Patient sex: F
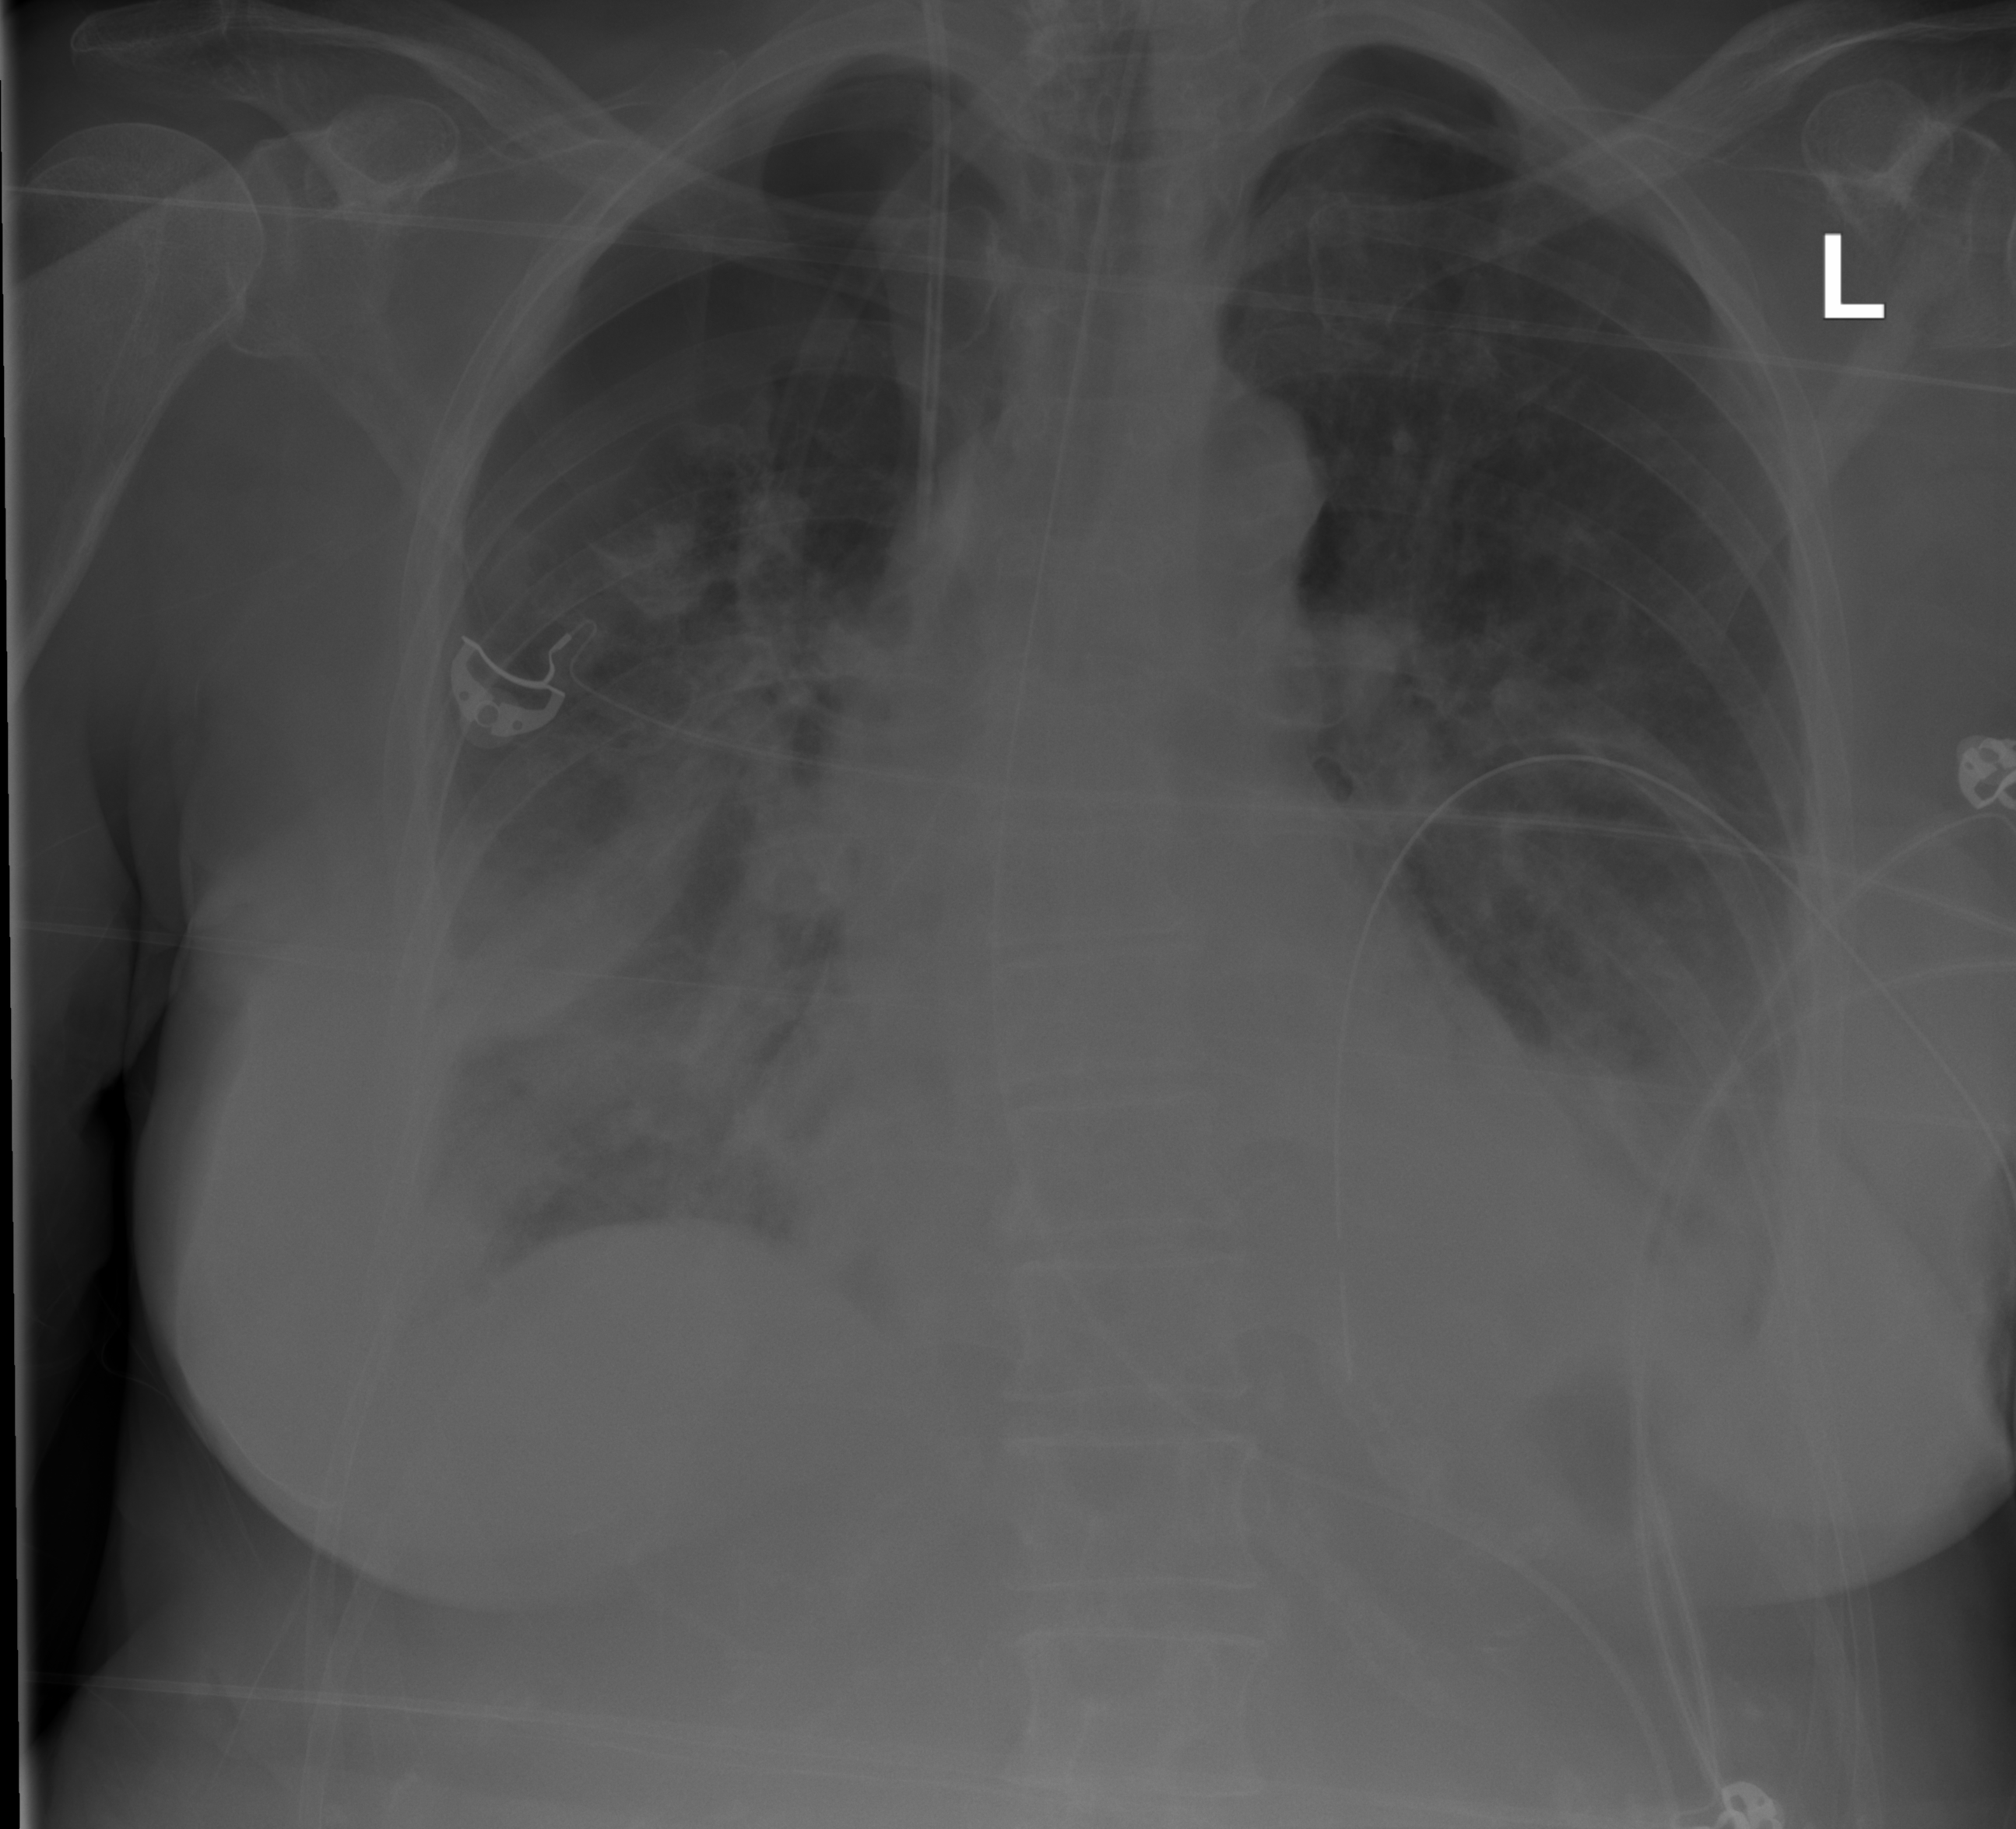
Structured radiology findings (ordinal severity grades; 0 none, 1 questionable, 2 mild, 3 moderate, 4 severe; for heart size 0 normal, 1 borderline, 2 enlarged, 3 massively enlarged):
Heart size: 1
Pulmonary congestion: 0
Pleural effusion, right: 2
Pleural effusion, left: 2
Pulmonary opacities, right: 0
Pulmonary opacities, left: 0
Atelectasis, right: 3
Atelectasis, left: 0